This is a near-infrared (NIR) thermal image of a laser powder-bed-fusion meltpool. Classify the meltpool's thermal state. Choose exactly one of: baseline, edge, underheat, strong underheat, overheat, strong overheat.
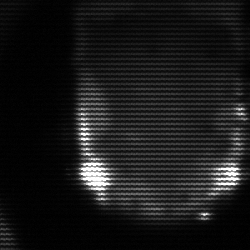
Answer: baseline